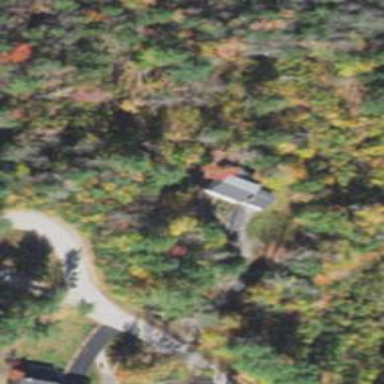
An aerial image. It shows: Driveway.